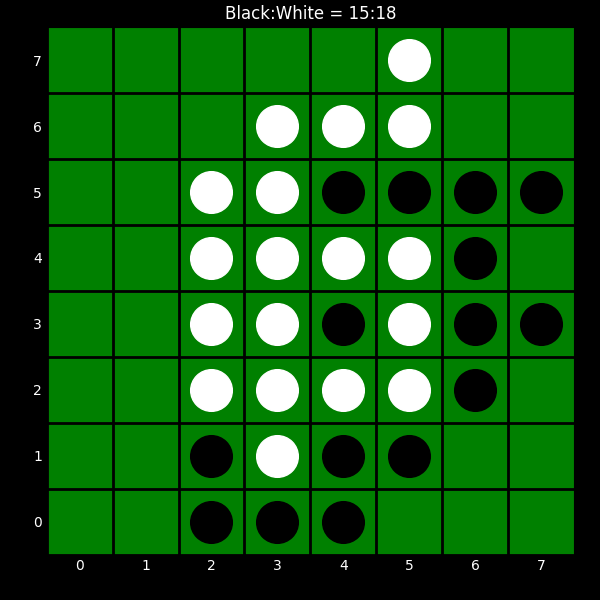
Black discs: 15
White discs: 18